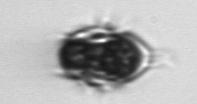
Label: Mesodinium